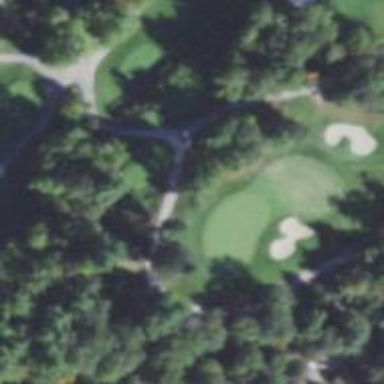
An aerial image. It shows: View of golf hole.